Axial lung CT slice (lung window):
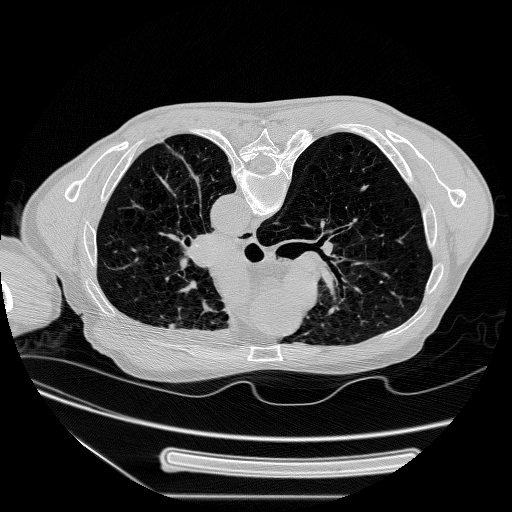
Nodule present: no